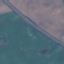
Label: Highway